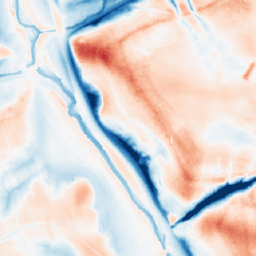
Category: trend_removal
Decomposition family: local_polynomial
Decomposition parameters: window_size: 51
degree: 3
Upsampling method: area
Upsampling parameters: scale: 2
Upsampling scale: 2